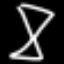
Label: hourglass